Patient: sex M, age 52
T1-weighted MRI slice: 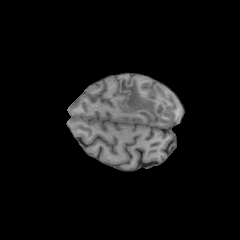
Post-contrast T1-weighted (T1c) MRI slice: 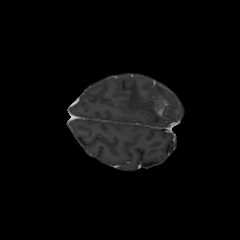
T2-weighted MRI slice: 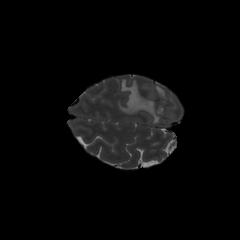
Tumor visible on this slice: yes
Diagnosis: Glioblastoma, IDH-wildtype
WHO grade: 4